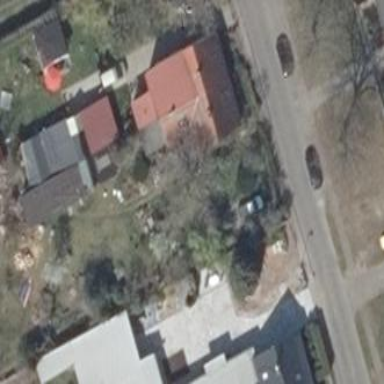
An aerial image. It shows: Semi-detached house with gabled roof.